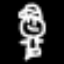
Label: angel